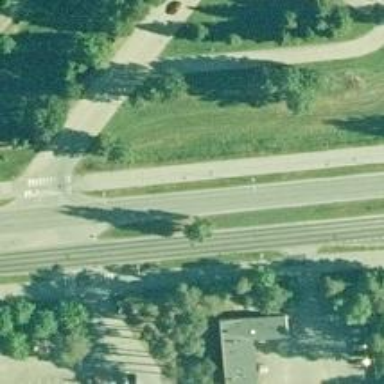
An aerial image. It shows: Secondary road with asphalt surface.